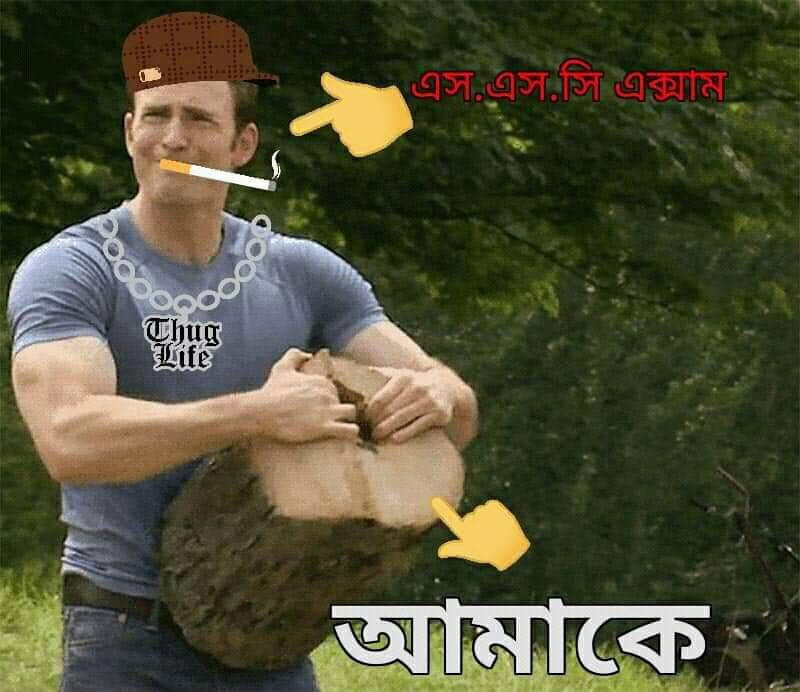
Caption: এস.এস.সি   এক্সাম    আমাকে
Label: non-hate